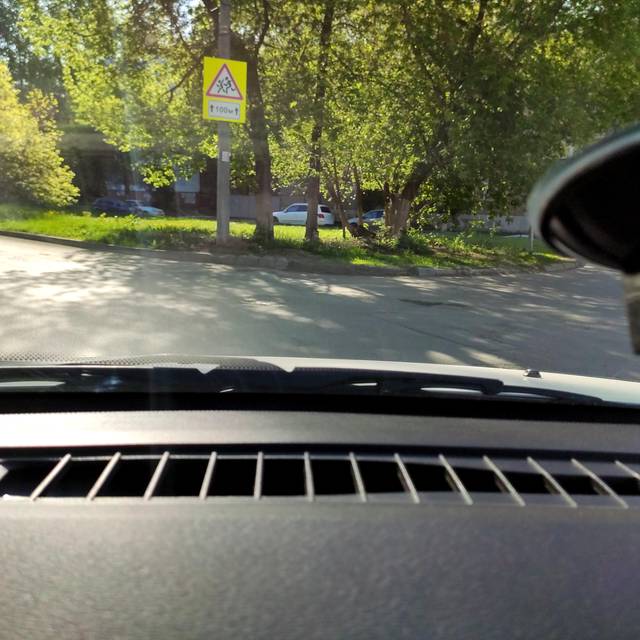
Region: Russia
Coordinates: 53.203, 50.133